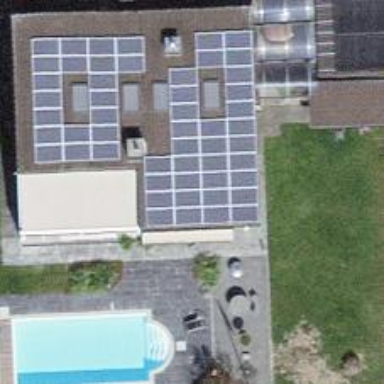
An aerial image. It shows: Solar power generator utilizing photovoltaic technology with solar photovoltaic panels.